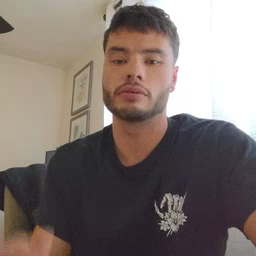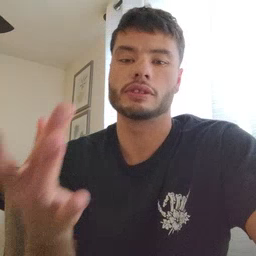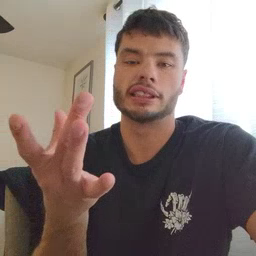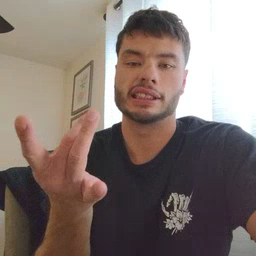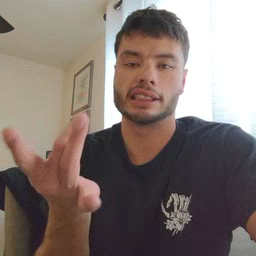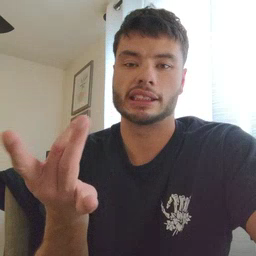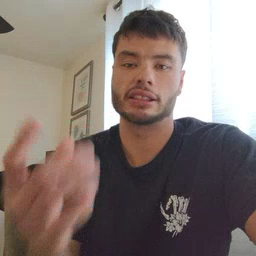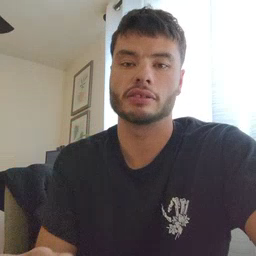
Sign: sticky